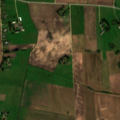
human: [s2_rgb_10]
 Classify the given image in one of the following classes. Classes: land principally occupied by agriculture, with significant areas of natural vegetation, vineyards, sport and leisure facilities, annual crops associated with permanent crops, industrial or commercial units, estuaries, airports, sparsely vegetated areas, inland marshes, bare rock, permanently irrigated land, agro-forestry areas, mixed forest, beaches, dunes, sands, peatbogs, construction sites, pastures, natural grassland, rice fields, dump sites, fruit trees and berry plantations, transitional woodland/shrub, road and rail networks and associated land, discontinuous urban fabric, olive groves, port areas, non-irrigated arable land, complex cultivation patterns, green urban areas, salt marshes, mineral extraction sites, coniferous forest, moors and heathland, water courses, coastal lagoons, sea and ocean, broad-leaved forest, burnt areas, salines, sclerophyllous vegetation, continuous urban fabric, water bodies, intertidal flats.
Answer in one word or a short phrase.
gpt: non-irrigated arable land, pastures, complex cultivation patterns